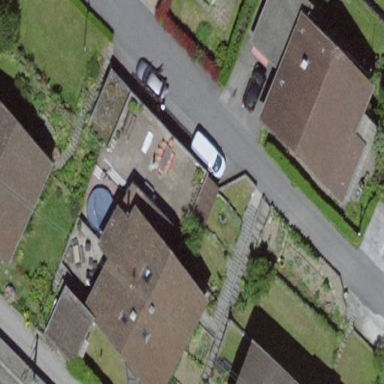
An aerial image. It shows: Garage.